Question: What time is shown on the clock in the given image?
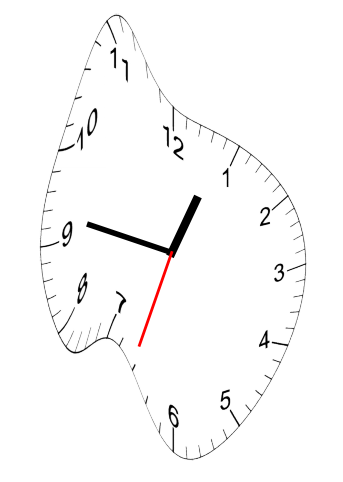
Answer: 12:46:33